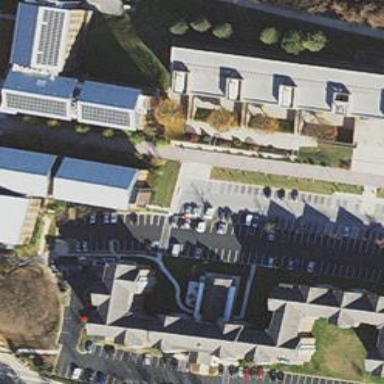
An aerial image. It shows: Dormitory building.